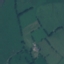
Land use / land cover class: Pasture